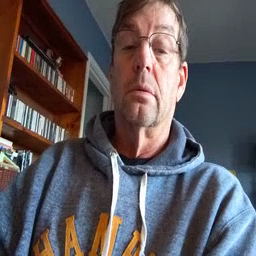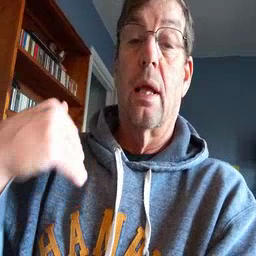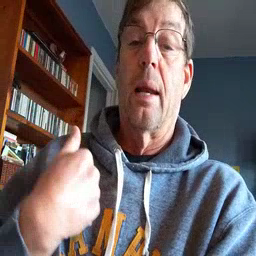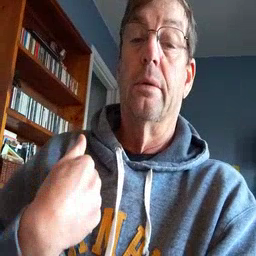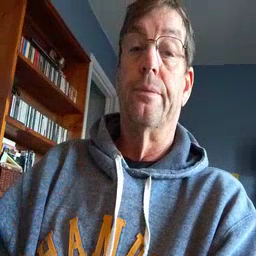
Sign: animal